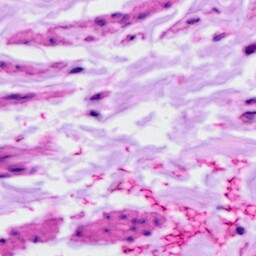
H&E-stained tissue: Ovarian